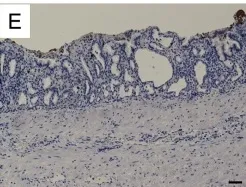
Negative for CK20.
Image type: pathology (immunostaining)